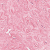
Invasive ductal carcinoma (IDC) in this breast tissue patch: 0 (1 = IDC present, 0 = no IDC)